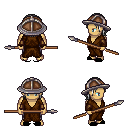
a pixel art fantasy rpg character, male body template, human, tanned skin, brown robe, metal pants, white long bangs hairstyle, chain helm, cloth bracers, black slippers, spear, four views (front, back, left, right), 2x2 character sprite sheet, small pixel art, hard edges, no anti-aliasing